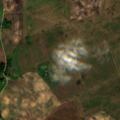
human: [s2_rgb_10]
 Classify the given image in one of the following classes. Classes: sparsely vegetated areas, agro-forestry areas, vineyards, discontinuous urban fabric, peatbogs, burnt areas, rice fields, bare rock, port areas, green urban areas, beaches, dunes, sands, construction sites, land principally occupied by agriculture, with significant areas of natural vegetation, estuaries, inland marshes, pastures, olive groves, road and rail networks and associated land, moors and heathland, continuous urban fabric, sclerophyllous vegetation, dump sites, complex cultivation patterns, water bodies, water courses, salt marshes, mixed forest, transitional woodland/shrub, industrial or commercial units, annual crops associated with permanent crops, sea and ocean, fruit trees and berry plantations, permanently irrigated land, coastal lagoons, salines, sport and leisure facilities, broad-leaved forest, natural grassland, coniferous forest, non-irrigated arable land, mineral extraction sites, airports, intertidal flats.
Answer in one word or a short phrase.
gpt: non-irrigated arable land, complex cultivation patterns